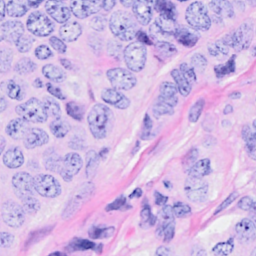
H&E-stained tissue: Breast